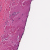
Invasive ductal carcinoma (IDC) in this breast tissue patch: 0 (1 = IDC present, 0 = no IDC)